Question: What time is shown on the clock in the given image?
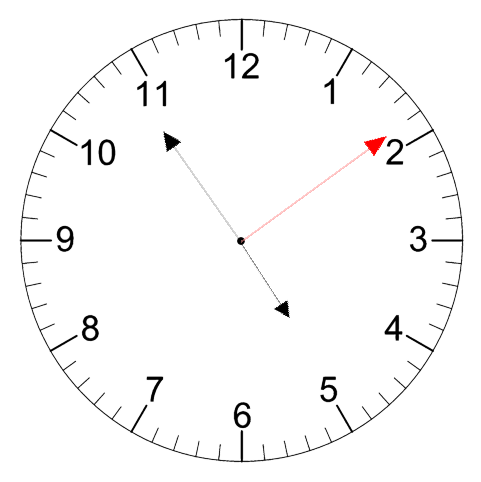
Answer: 04:54:09